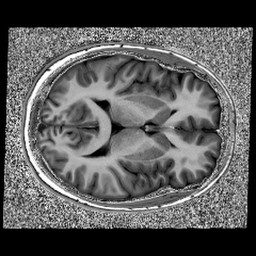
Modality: UNIT1
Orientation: axial
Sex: female
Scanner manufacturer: siemens
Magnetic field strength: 3 T
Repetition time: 5 s
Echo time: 0.00355 s